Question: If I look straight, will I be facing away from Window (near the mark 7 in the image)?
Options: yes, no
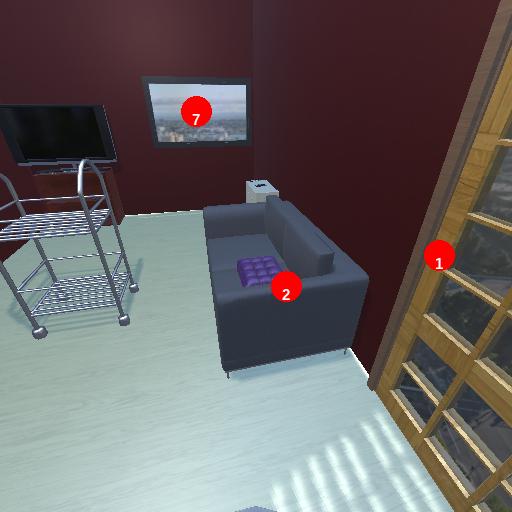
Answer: yes